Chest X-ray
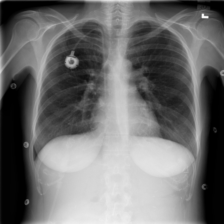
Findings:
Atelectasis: negative
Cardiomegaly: negative
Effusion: negative
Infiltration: negative
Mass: negative
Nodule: negative
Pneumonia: negative
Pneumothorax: negative
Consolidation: negative
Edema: negative
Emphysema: negative
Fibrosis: negative
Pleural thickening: negative
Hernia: negative